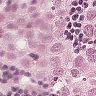
Metastatic tissue present: yes